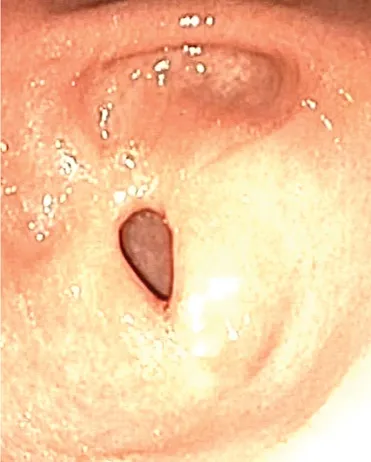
At control EGD following all dilation sessions. (age 15 years).
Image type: endoscopy (gi_endoscopy)